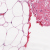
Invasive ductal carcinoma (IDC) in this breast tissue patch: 0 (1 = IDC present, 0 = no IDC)